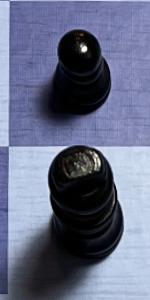
Label: King_Black